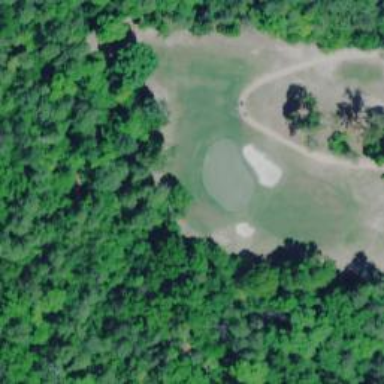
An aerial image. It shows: Golf hole.